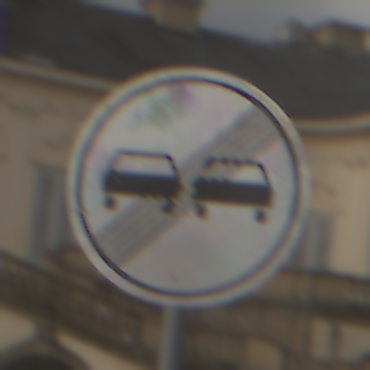
Verkehrszeichen: EndeUeberholverbot
Umgebung: Outdoor, Suburban
Tageszeit: MorningAfternoon
Wetter: Overcast
Licht: Natural
Jahreszeit: NotSpecified
Kontrast: LowContrast